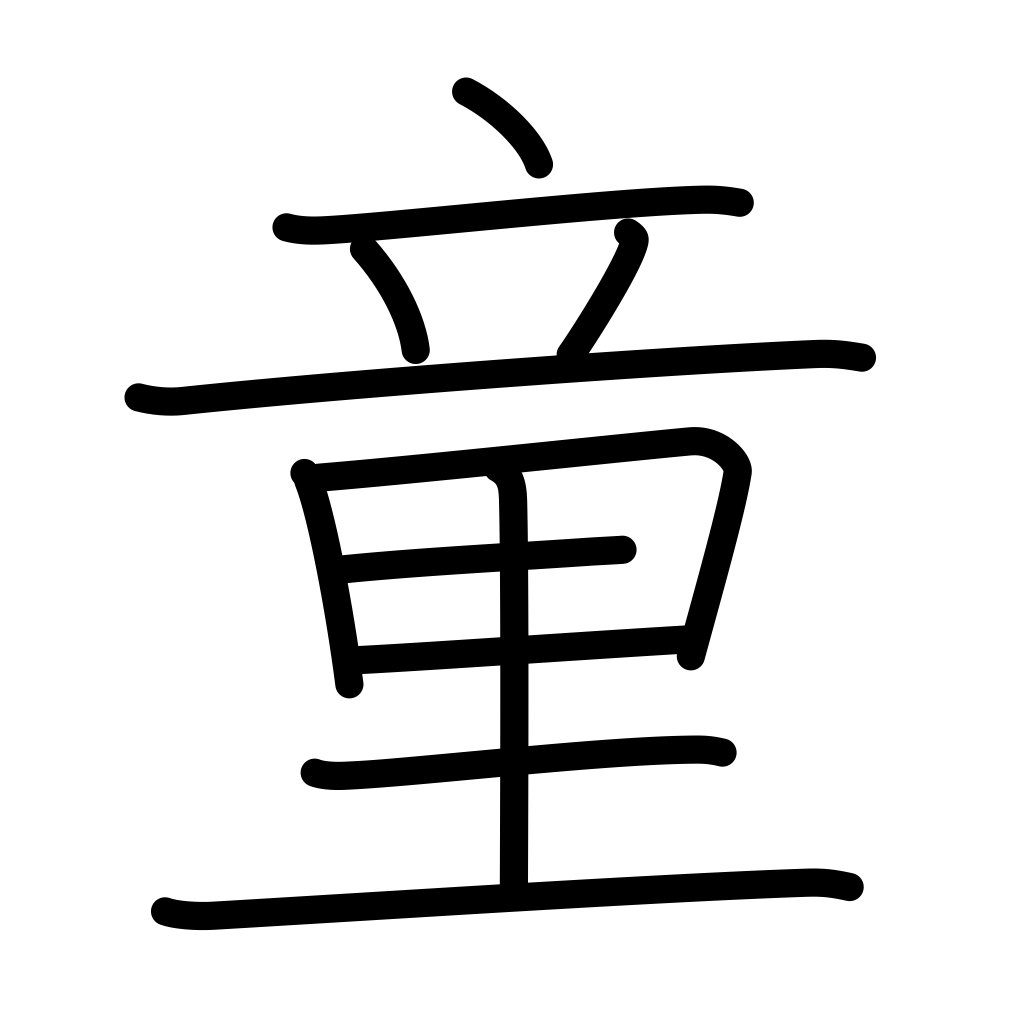
Meaning: juvenile, child